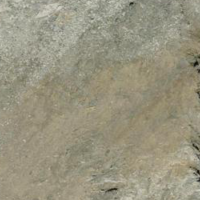
EUNIS habitat code: 48
Species observed at this site:
Achillea nana